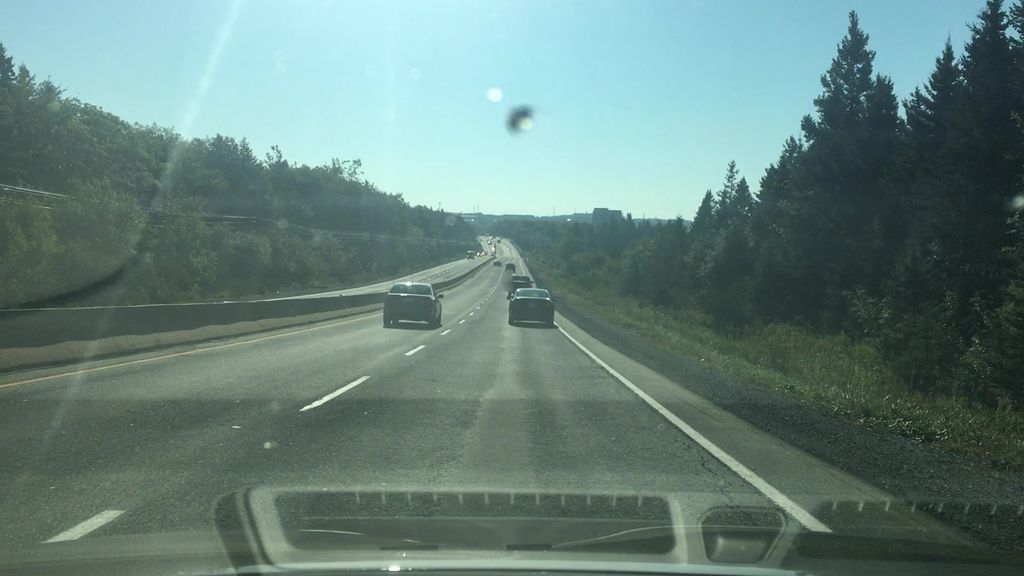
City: halifax